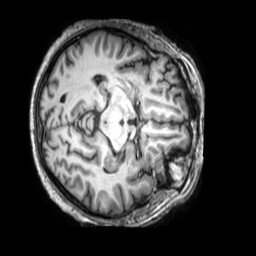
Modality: T1w
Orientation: axial
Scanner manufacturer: philips
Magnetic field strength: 3 T
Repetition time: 0.009899 s
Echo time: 0.004604 s